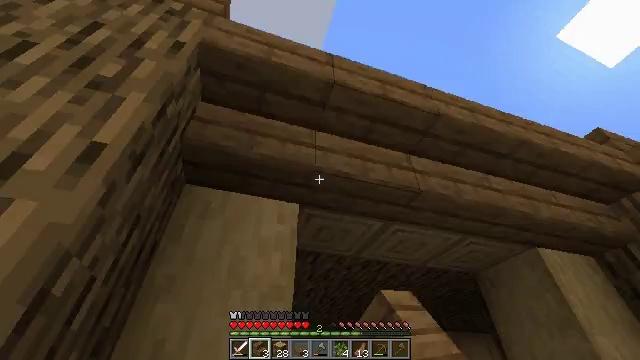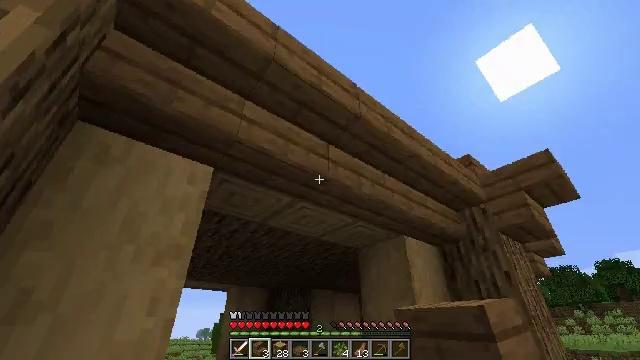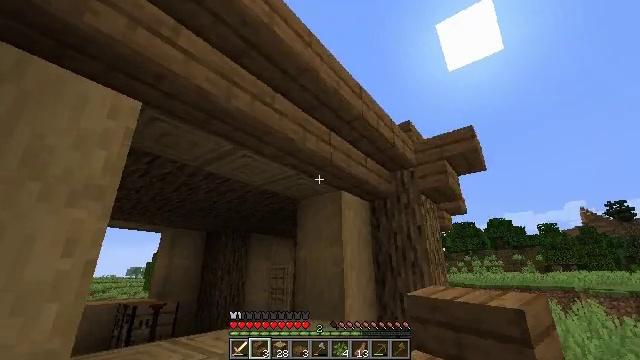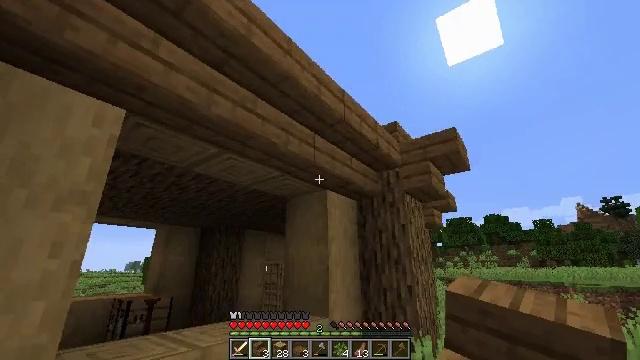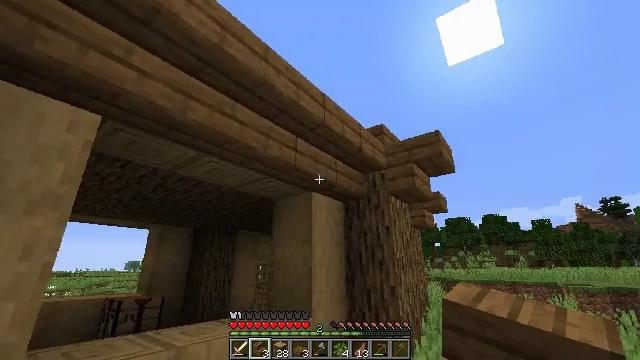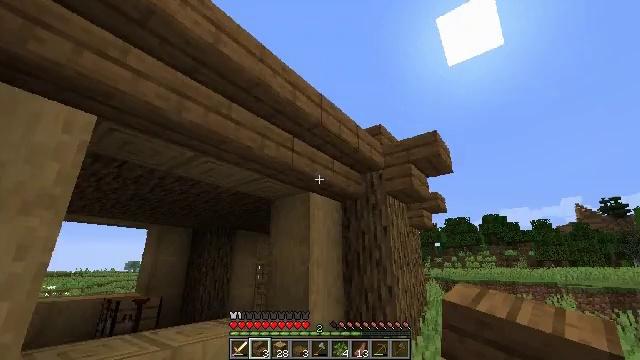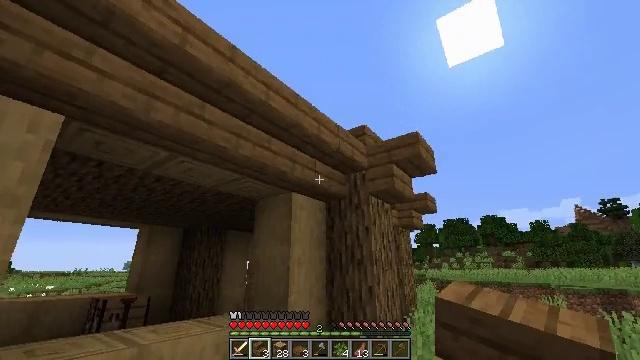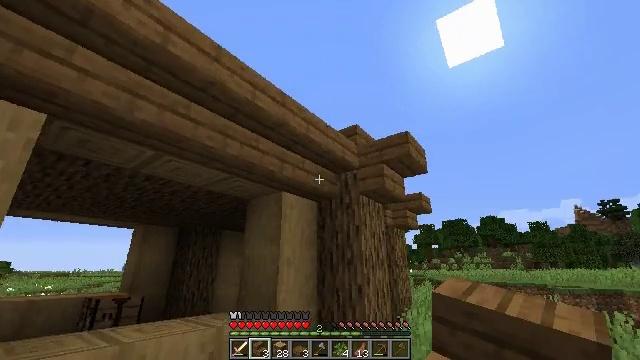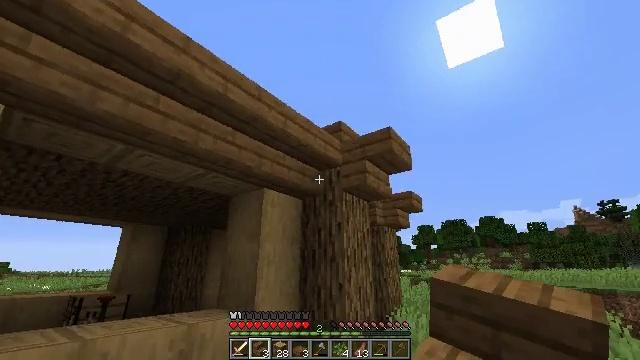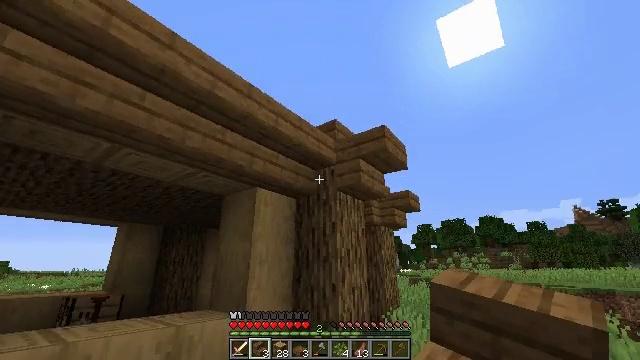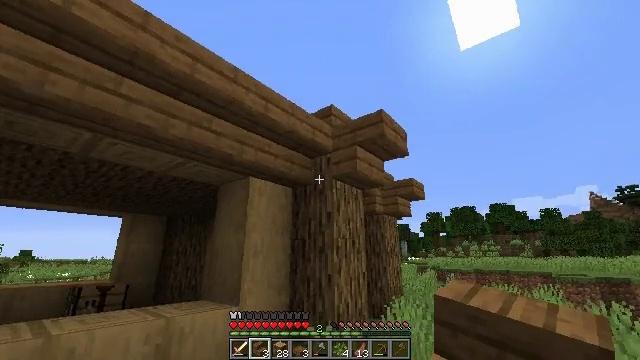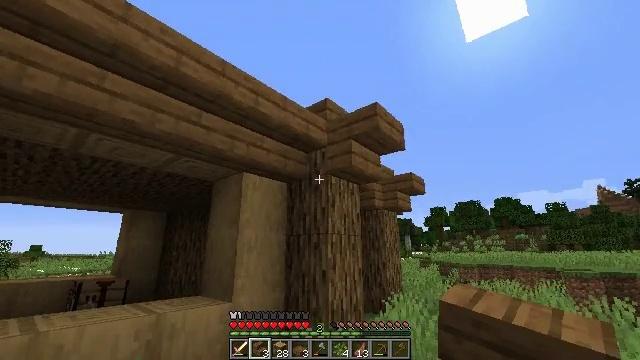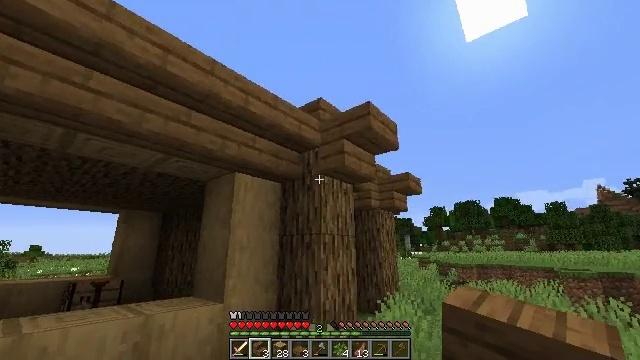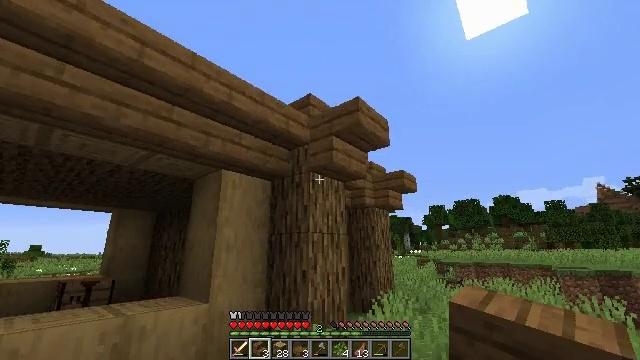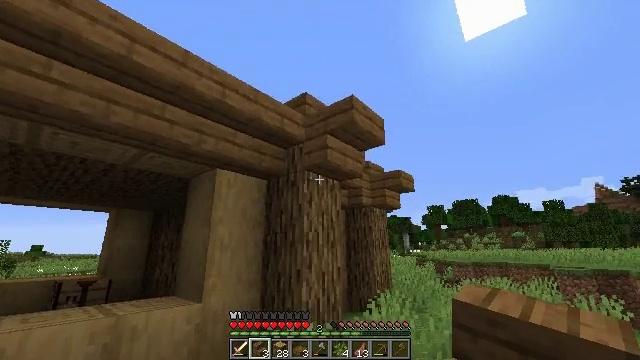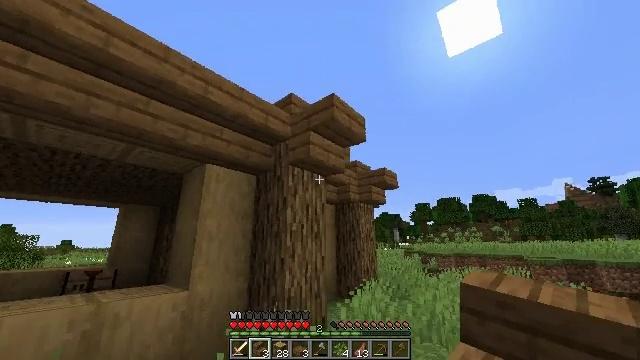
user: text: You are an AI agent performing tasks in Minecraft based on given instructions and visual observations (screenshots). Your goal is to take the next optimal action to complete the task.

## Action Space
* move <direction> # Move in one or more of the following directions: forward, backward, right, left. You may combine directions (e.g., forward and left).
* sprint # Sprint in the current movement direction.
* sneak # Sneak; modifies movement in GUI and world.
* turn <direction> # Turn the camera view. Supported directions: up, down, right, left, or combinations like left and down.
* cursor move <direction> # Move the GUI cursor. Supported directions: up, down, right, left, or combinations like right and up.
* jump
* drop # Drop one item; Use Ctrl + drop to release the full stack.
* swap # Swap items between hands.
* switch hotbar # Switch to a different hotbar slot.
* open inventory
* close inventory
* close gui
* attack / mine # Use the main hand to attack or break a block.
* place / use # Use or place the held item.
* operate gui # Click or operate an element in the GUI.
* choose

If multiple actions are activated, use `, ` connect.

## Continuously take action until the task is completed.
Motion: motion action
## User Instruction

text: Gather some spruce stairs into your inventory.
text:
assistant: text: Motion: move back and move right, turn right and down
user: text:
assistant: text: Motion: move back and move right, turn right and down
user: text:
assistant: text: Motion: move right
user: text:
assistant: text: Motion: move right
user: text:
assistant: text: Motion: move right
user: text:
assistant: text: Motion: move right
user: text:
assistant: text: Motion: move right
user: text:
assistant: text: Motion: move forward and move right
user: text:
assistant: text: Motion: move forward and move right
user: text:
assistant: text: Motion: move forward and move right, turn left and down
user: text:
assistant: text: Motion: move right, turn down
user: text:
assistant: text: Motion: move right
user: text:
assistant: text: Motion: move forward and move right
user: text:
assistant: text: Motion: move forward and move right
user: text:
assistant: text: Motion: move forward and move right
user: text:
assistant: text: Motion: move forward and move right
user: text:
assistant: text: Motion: move forward and move right
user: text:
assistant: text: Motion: move forward and move right
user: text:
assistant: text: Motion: move forward and move right
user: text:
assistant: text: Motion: move forward and move right
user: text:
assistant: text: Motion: move forward and move right
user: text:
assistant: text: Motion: move forward and move right
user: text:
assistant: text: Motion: move forward and move right, turn left
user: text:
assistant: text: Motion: move forward and move right, turn left and up
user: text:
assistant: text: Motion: move right, turn left and up
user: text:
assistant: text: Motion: move left
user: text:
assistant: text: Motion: move left
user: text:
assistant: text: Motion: move left
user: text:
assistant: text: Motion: move left
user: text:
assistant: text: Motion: move left